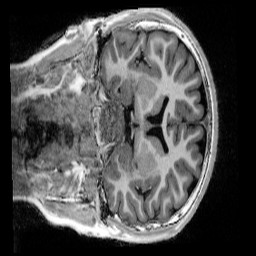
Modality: UNIT1_denoised
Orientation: coronal
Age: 11
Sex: male
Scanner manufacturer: siemens
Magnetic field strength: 3 T
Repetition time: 4 s
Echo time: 0.00303 s